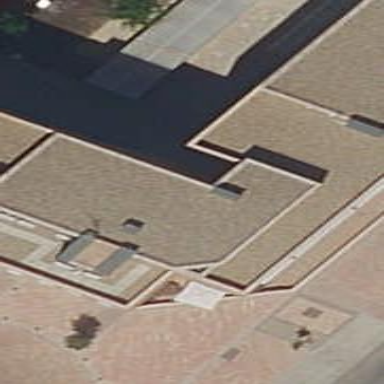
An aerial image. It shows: Part of building.